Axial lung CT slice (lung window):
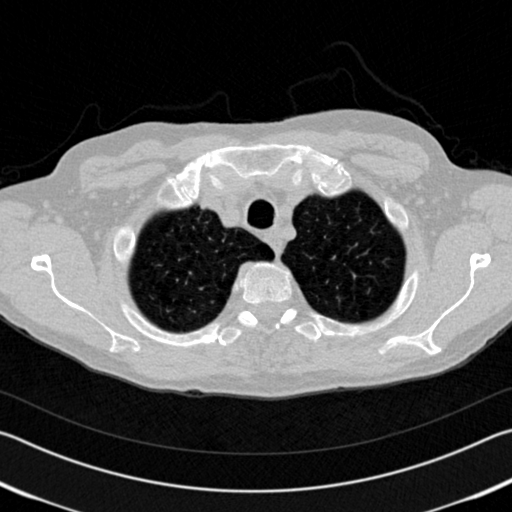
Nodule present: no